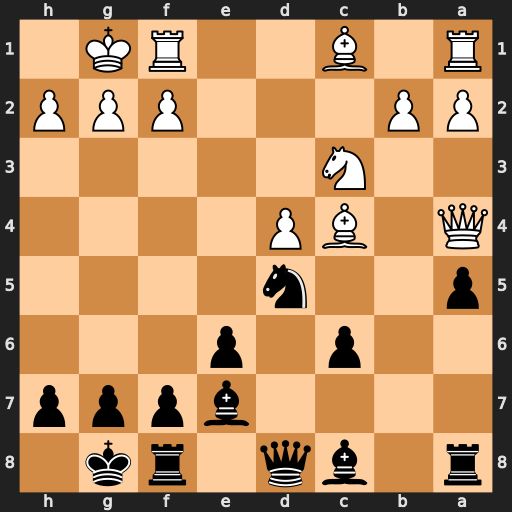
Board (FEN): r1bq1rk1/4bppp/2p1p3/p2n4/Q1BP4/2N5/PP3PPP/R1B2RK1
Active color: b
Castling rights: -
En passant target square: -
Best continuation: Nb6 Qxc6 Bd7 Qf3 Nxc4